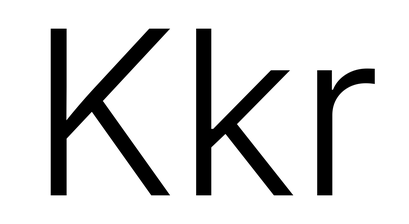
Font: Inter_Light